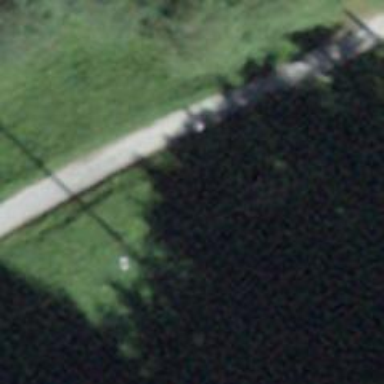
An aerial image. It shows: Minor power line.